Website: home-depot
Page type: order-tracking
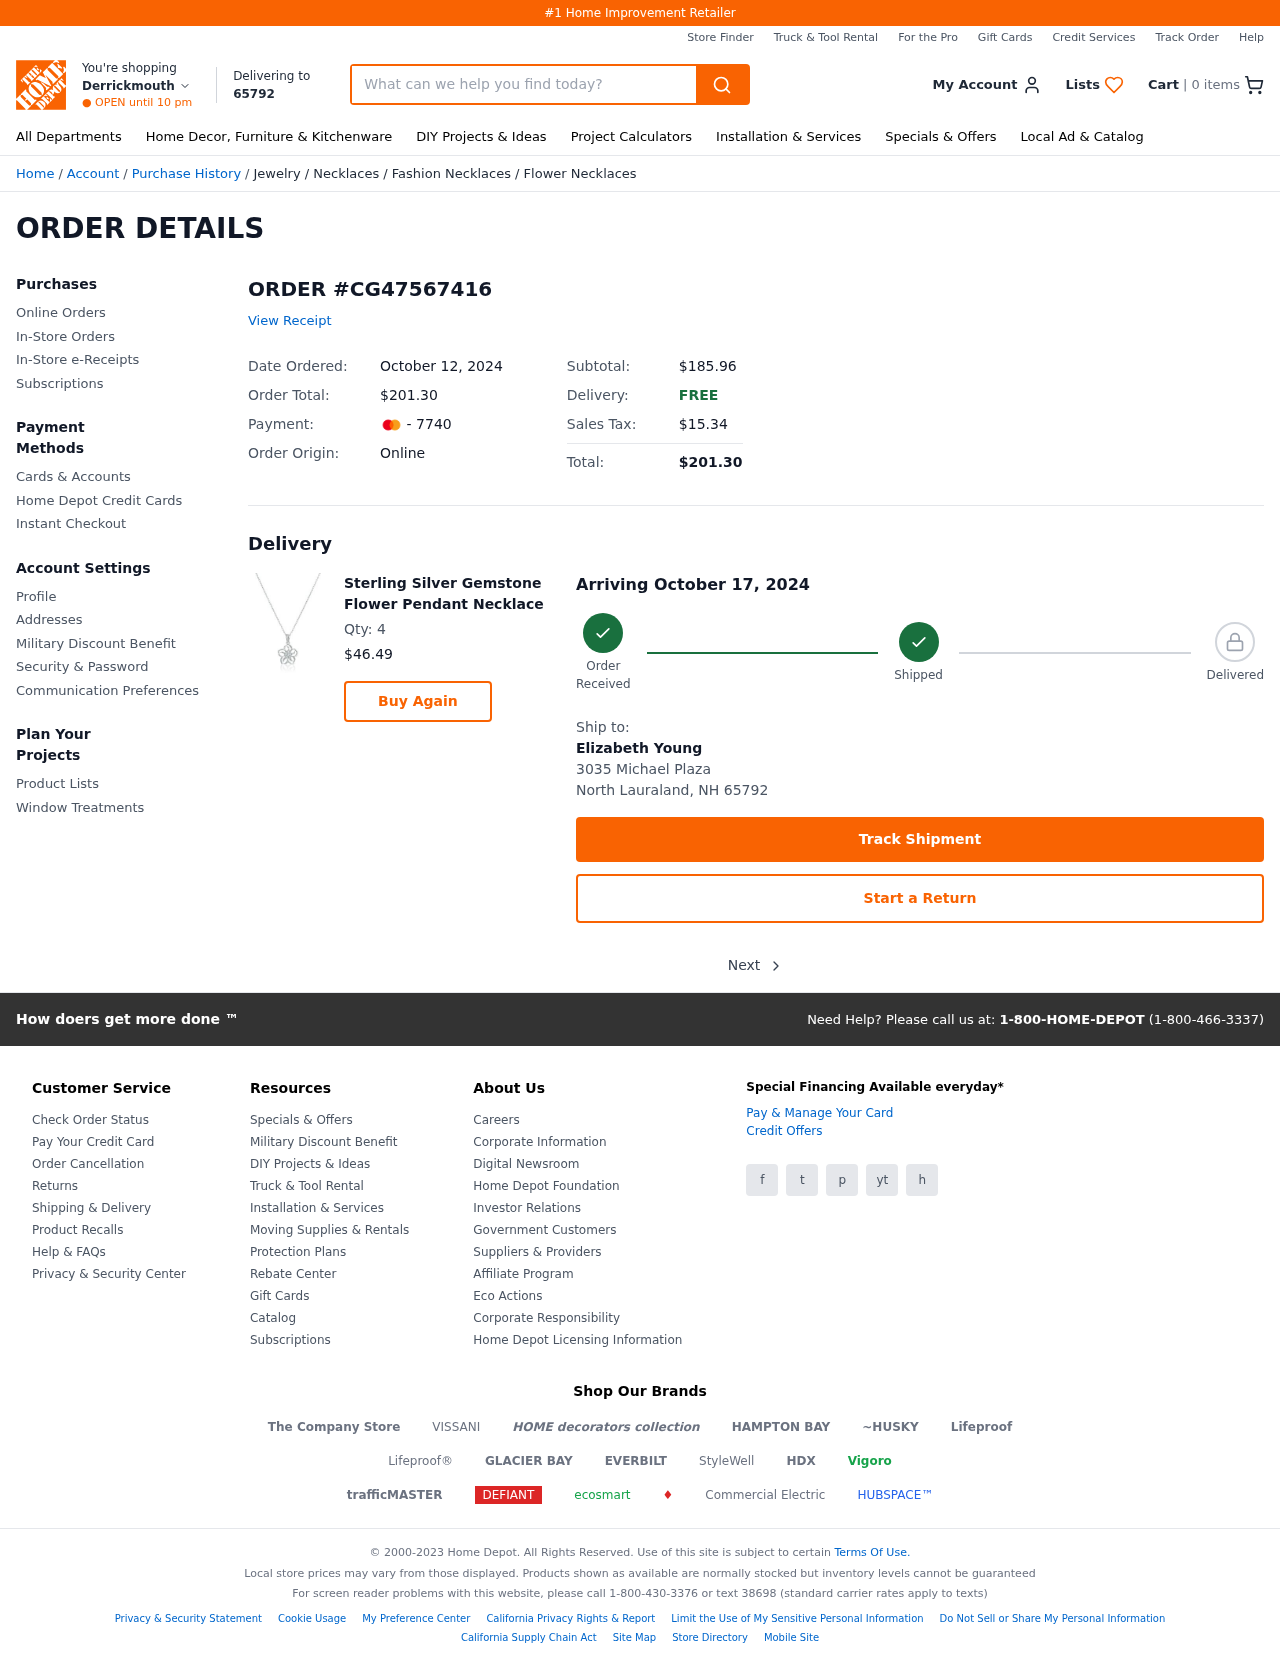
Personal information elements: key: PII_CARD_LAST4
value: - 7740
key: PII_CITY2
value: Derrickmouth
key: PII_CITY_STATE_ZIP
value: North Lauraland, NH 65792
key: PII_FULLNAME
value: Elizabeth Young
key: PII_POSTCODE
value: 65792
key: PII_STREET
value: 3035 Michael Plaza
Product elements: key: PRODUCT1_BREADCRUMB
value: Jewelry
Necklaces
Fashion Necklaces
Flower Necklaces
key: PRODUCT1_NAME
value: Sterling Silver Gemstone Flower Pendant Necklace
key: PRODUCT1_PRICE
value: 46.49
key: PRODUCT1_QUANTITY
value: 4
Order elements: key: ORDER_NUM_ITEMS
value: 0
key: ORDER_ID
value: CG47567416
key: ORDER_DATE
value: October 12, 2024
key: ORDER_TOTAL
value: $201.30
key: ORDER_SUBTOTAL
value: $185.96
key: ORDER_TAX
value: $15.34
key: ORDER_DELIVERY_DATE
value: Arriving October 17, 2024
Search elements: key: HEADER_SEARCH
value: What can we help you find today?